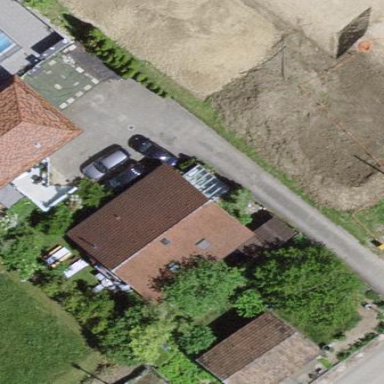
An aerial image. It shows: Detached building.